Current action and preconditions to check: path_clear

Your task: For each precondition in the list above, predict whether it will hold at this action.

Consider the current scene as observed from the mobile robot's camera, and analyze the predicted future states of all dynamic agents (e.g., people, animals, vehicles, or any moving entities) within the NEXT SECOND.

IMPORTANT: Only answer "very likely" if you are absolutely certain—based on strong, clear evidence—that a dynamic agent will violate the precondition in the predicted future state. Do NOT answer "very likely" for unlikely, ambiguous, or low-probability risks.

Ask yourself for each precondition: Is there a high probability, with clear and convincing evidence, that the predicted future states of any dynamic agent will interfere with the predicted future state of the currently executing action within the NEXT SECOND, causing that precondition to fail?

Assess the risk level based on these predictions. Use "likely" or "very likely" if motions create a clear risk of interference.

Use "neutral" or "improbable" if agents are nearby but their predicted paths are clearly diverging or non-conflicting.

Failure Risk Categories: "very improbable", "improbable", "neutral", "likely", "very likely"

Answer Format: Output ONLY the probability_of_failure value from these categories: "very improbable", "improbable", "neutral", "likely", "very likely"

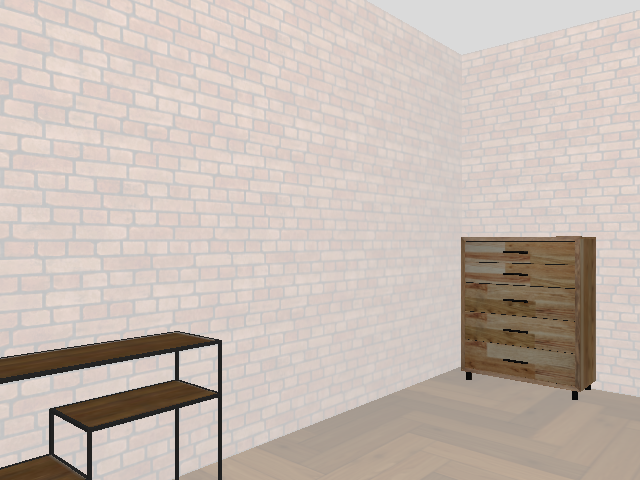

Answer: very improbable